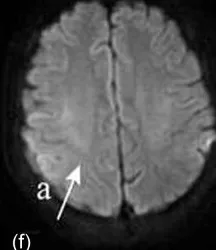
Magnetic resonance images. (f-a) The bilateral semi-oval center lesions are significantly reduced.
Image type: radiology (mri)